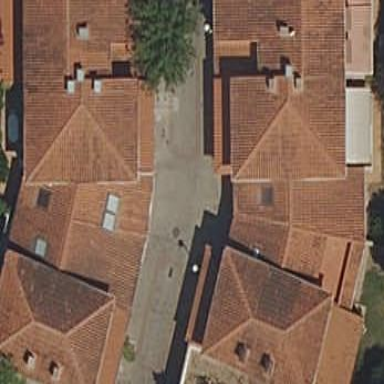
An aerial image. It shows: Terrace building.